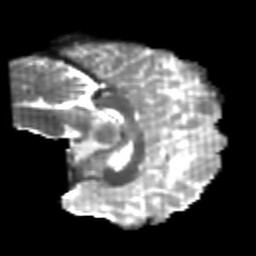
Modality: T2w
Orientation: sagittal
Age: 24
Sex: male
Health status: healthy
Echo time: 0.074 s